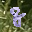
Label: 8